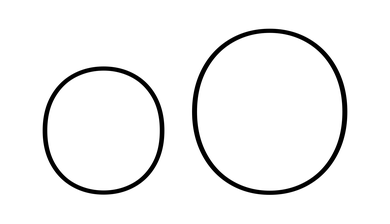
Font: Poppins-Thin